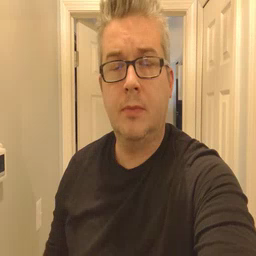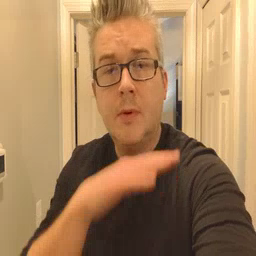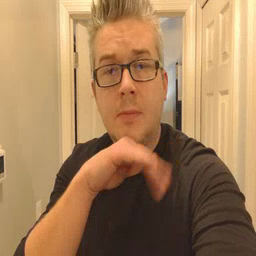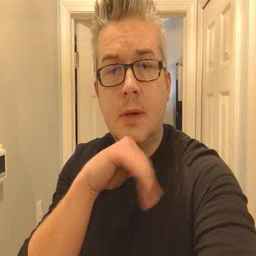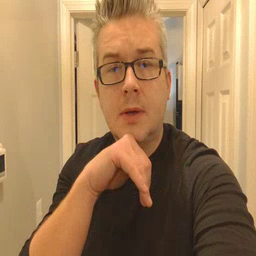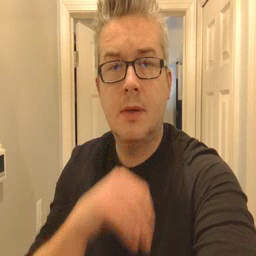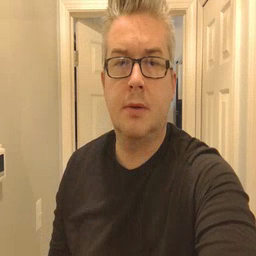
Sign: pig